Field crop: tomato
Growth stage: 2
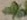
Species: solanum